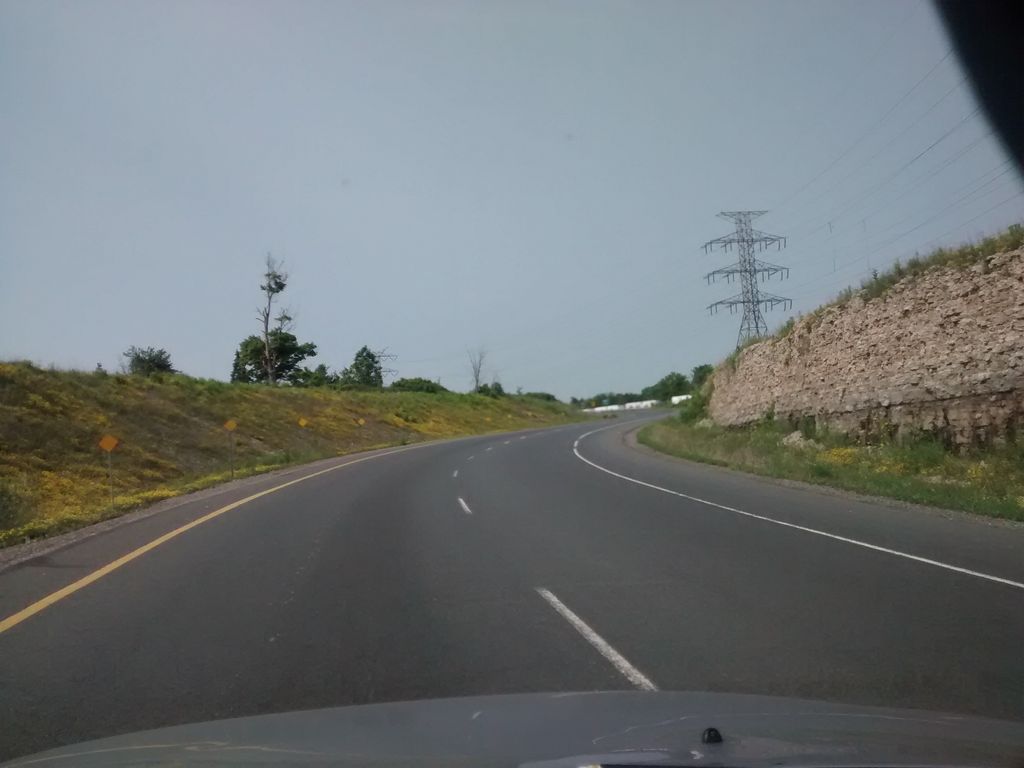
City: hamilton